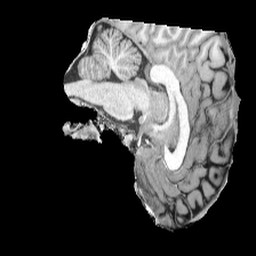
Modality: UNIT1
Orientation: sagittal